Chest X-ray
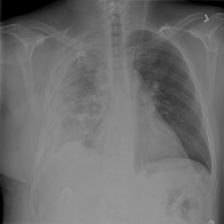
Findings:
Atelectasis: negative
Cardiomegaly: negative
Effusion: negative
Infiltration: negative
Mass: negative
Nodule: negative
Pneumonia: negative
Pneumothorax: negative
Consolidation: negative
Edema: negative
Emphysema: negative
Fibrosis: negative
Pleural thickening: negative
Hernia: negative